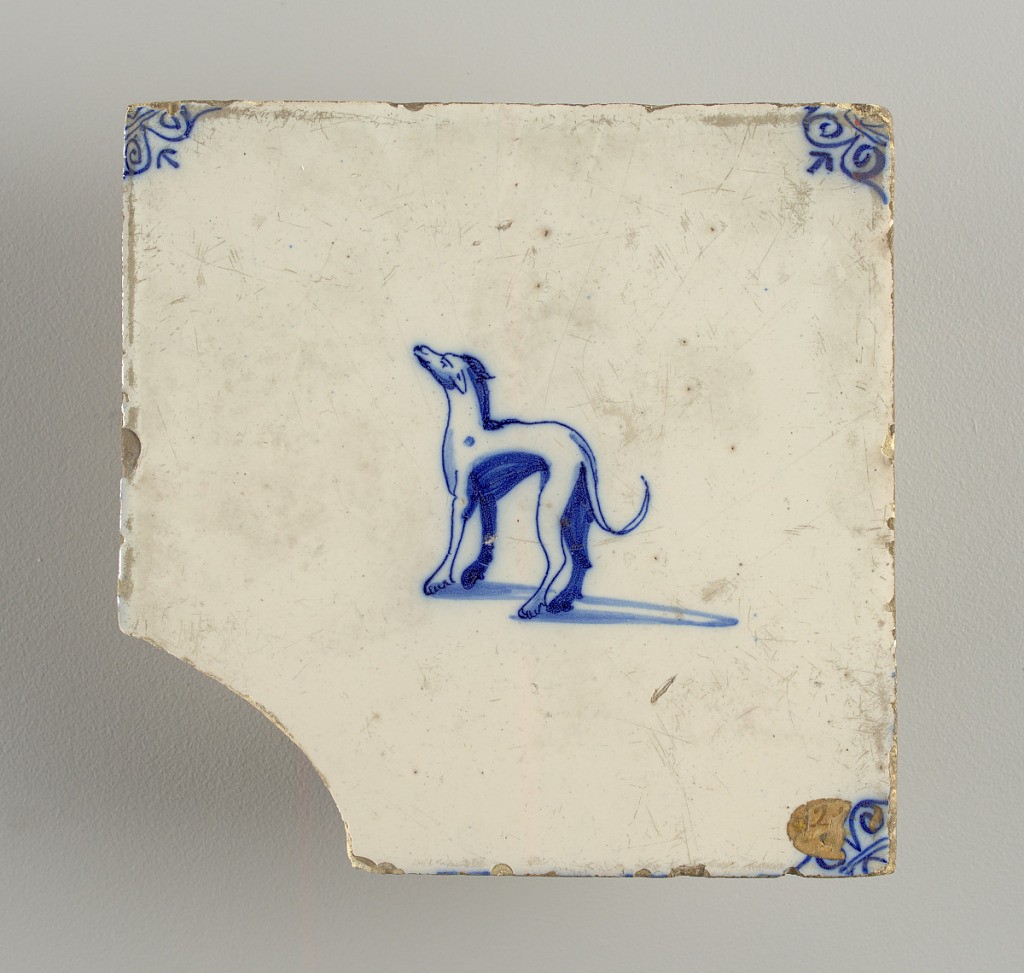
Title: Tile
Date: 18th century
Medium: Earthenware
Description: Dog. Corners decorated with scrolls. Edges have been glazed and decorated with scrolls, but glazing remains only on bottom and side edges.